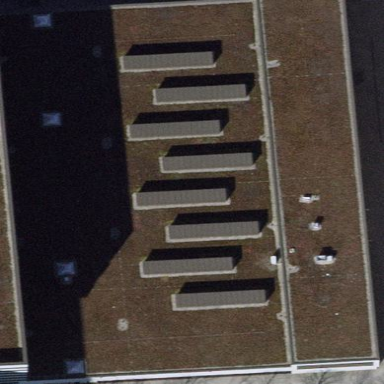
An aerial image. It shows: Commercial building.